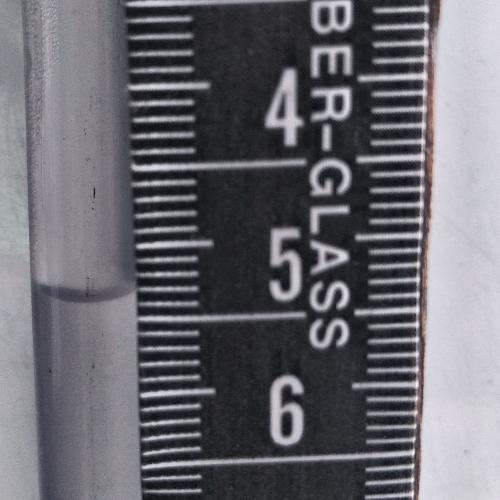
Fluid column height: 5.3 cm